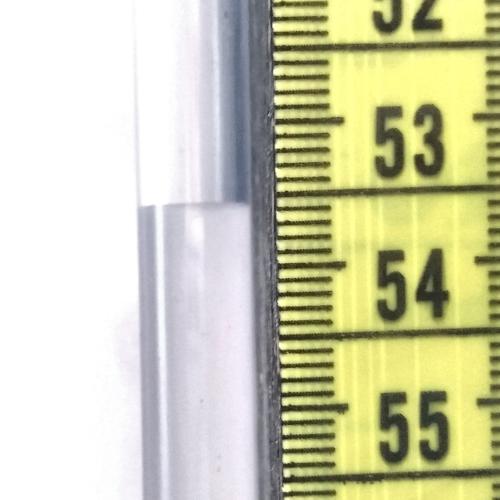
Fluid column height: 53.5 cm